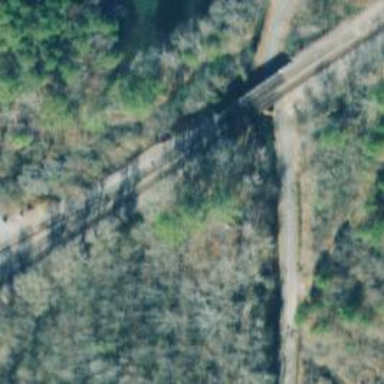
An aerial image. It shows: Railway bridge.